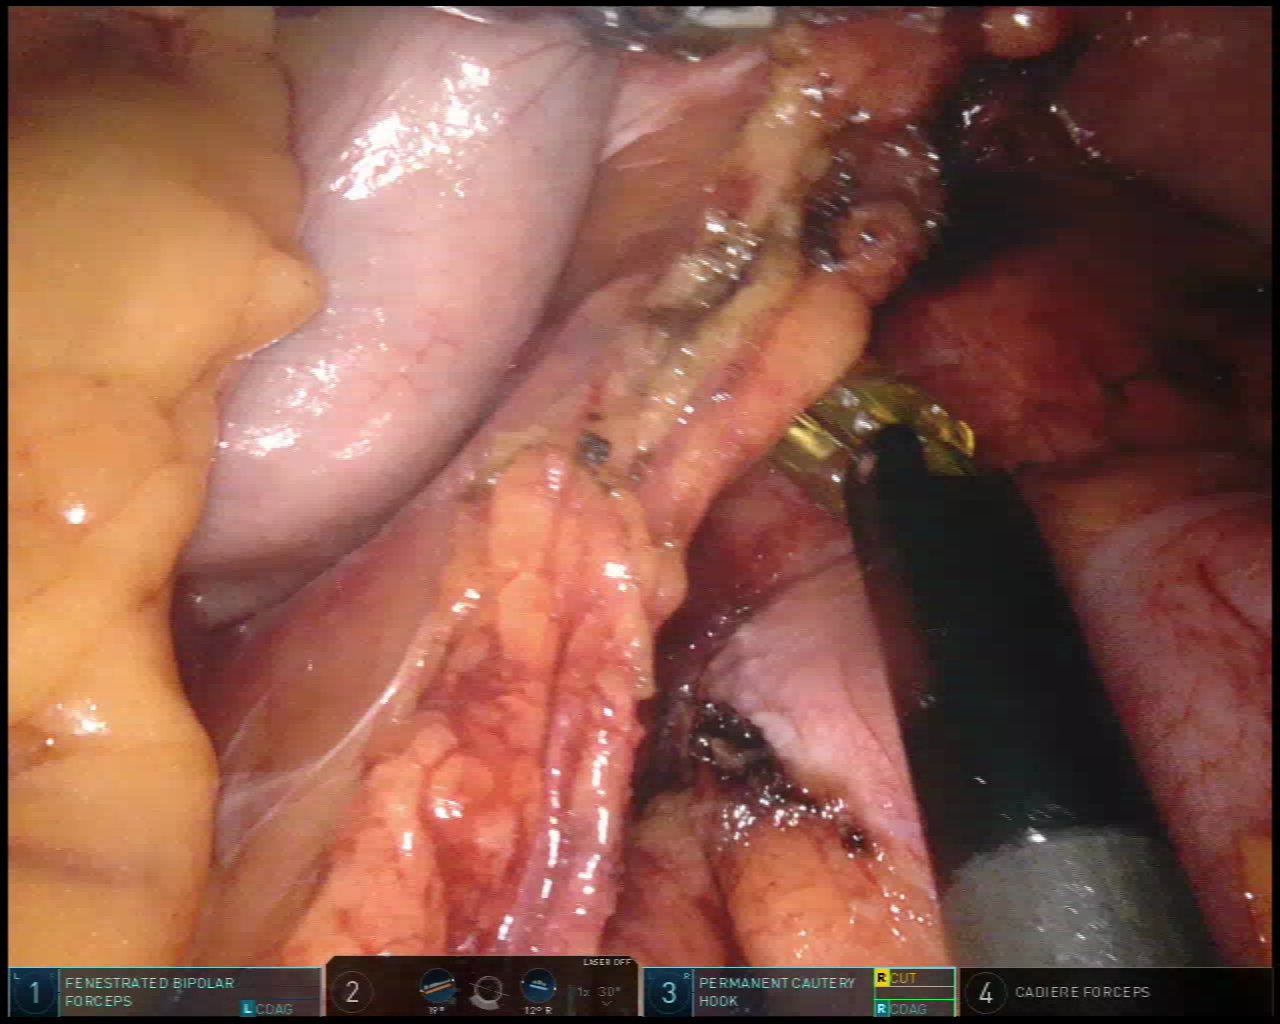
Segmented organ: stomach
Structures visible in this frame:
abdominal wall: yes
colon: yes
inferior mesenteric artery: no
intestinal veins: no
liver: no
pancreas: no
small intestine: no
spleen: no
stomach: yes
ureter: no
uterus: no
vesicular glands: no